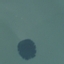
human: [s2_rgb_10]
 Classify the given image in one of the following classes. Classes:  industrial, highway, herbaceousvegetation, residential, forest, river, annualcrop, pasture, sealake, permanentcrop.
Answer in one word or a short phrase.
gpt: SeaLake